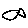
Label: fish